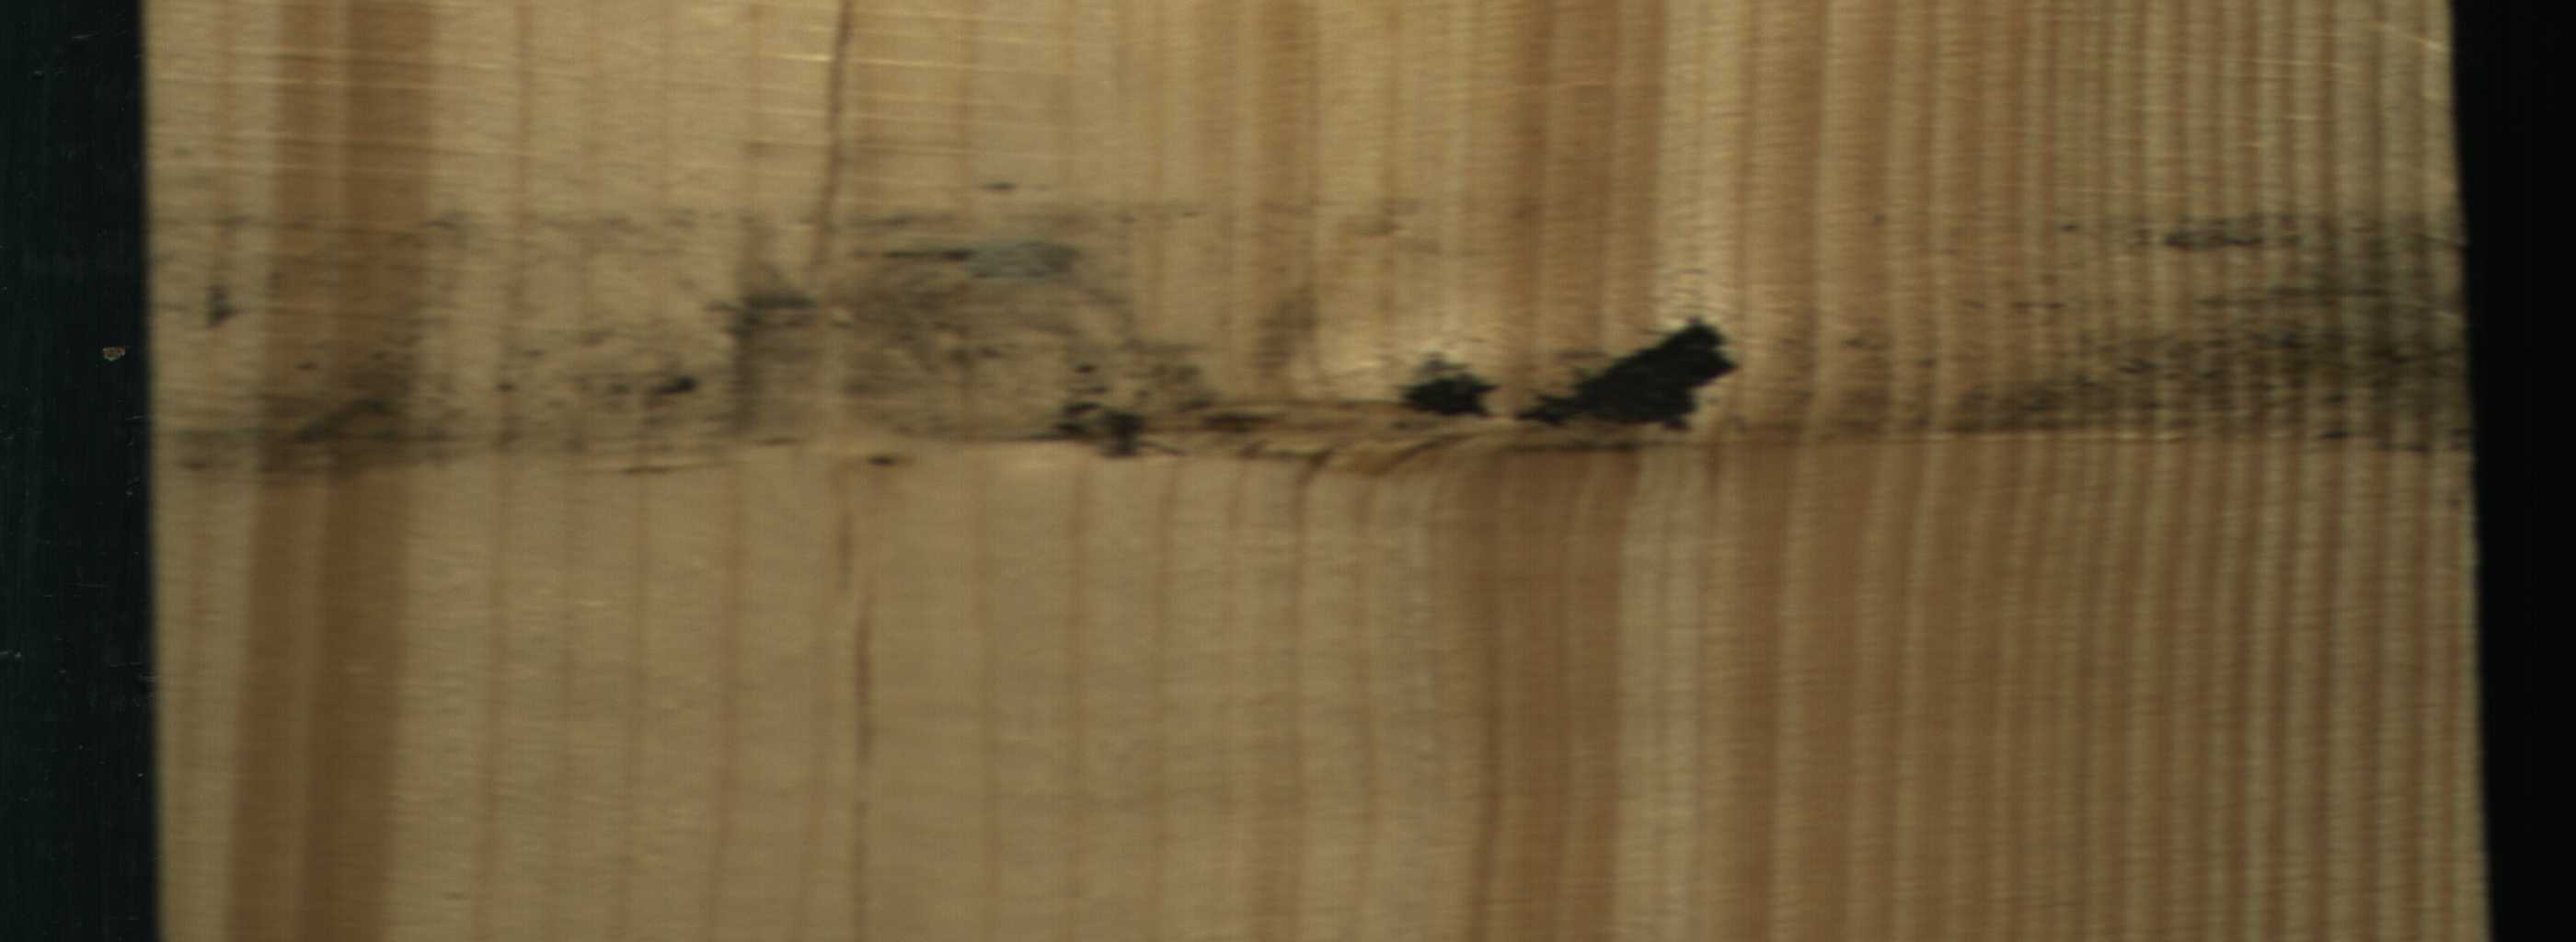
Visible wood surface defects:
Quartzity
Crack
Crack